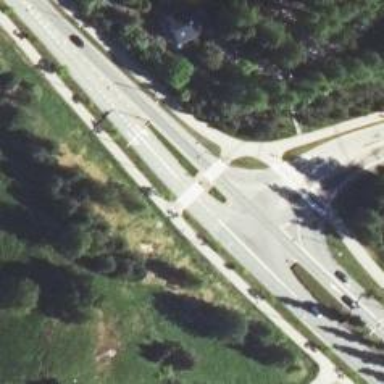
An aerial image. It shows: Zebra crossing on the road.